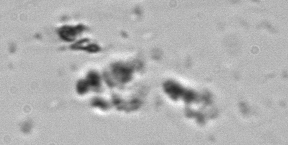
Label: Phaeocystis_debris